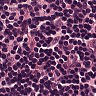
Metastatic tissue present: no